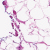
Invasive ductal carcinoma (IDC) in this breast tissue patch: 0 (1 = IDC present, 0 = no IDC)